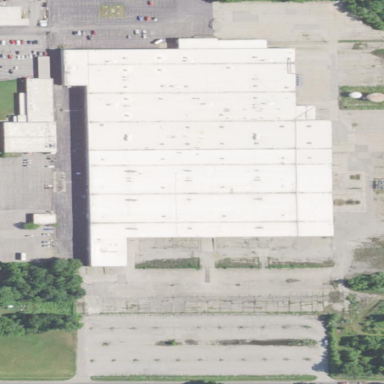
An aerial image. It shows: Historic factory.